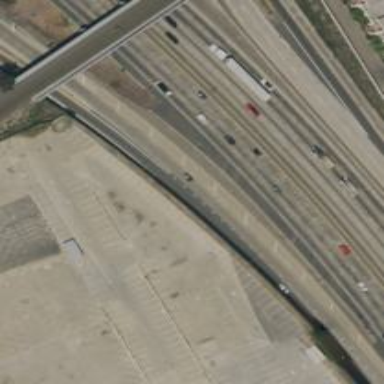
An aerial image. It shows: Motorway link.